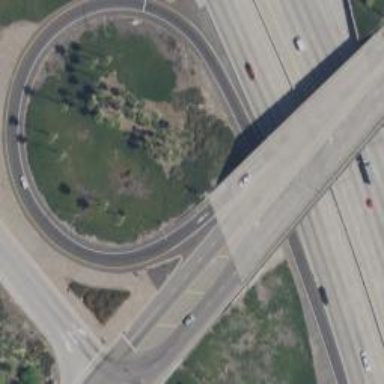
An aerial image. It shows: Secondary road on asphalt bridge.